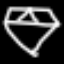
Label: diamond